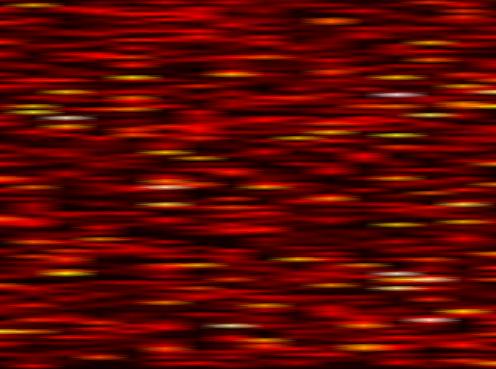
Label: FOFDM